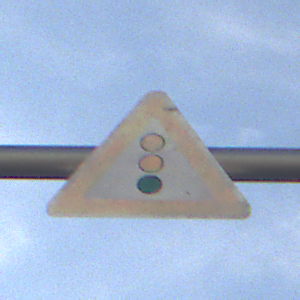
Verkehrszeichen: Lichtzeichenanlage
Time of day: MorningAfternoon
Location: Outdoor (Special)
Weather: PartlyCloudy
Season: NotSpecified
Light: Natural